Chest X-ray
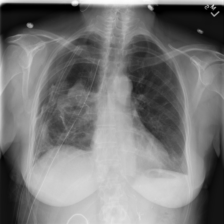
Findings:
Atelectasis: positive
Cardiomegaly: negative
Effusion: negative
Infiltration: positive
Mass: negative
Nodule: negative
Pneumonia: negative
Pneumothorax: positive
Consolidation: negative
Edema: negative
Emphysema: negative
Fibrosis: negative
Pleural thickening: negative
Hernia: negative